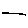
Label: line